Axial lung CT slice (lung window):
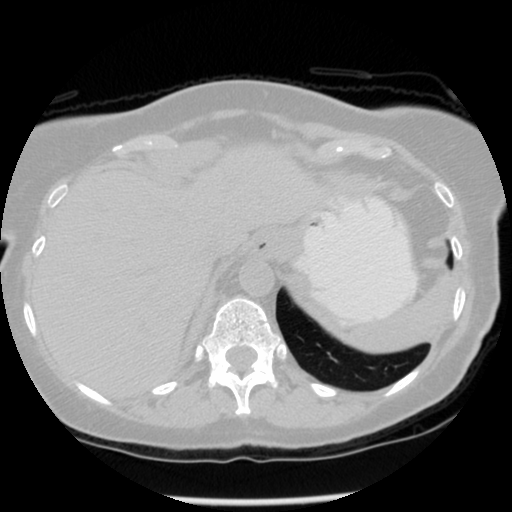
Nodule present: no